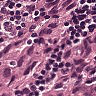
Metastatic tissue present: yes